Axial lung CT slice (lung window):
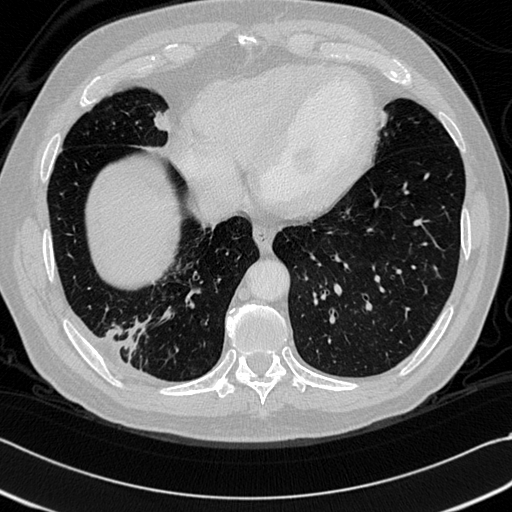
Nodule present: no